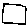
Label: square